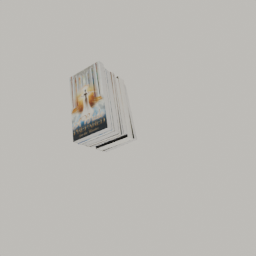
Label: tools